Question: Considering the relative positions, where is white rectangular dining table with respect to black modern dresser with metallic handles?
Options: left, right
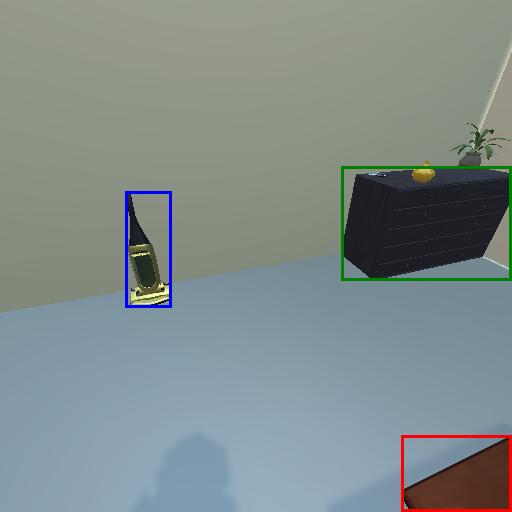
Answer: left